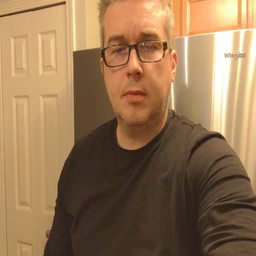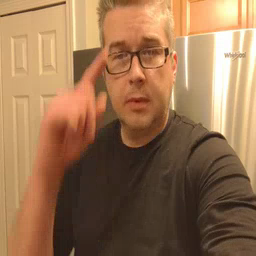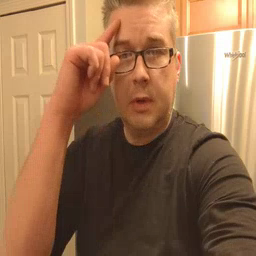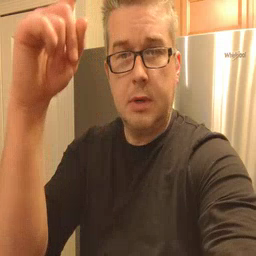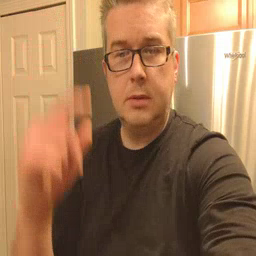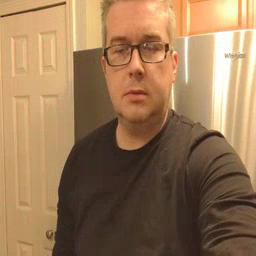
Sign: penny